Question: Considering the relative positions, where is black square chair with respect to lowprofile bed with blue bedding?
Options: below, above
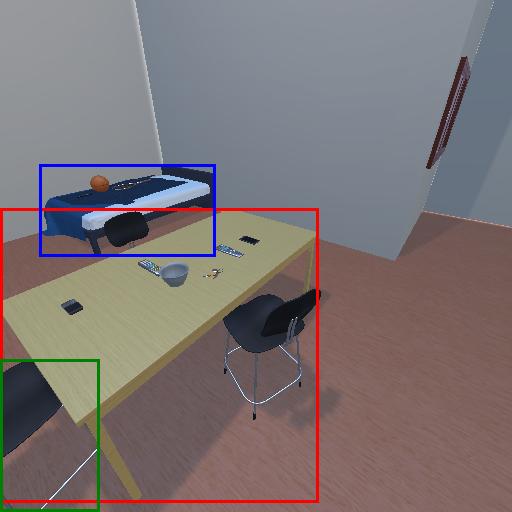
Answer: below